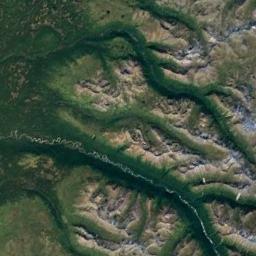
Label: mountain